高一 · 计数
2019 年 11 月 26 日, 联合国教科文组织宣布 3 月 14 日为“国际数学日” (昵称:
   $\pi d \omega y), 2020$ 年 3 月 14 日是第一个“国际数学日”. 圆周率 $\pi$ 是圆的周长与直径的比值, 是一个在数学及物理学中普遍存在的数学常数. $\pi$ 有许多奇妙性质, 如莱布尼兹恒等式 $\frac{1}{1}-\frac{1}{3}+\frac{1}{5}-\frac{1}{7}+\cdots=\frac{\pi}{4}$, 即为正奇数倒数正负交错相加等. 小红设计了如图所示的程序框图, 要求输出的 $T$ 值与 $\pi$ 非常近似, 则 (1)、(2)中分别填入的可以是 ( )

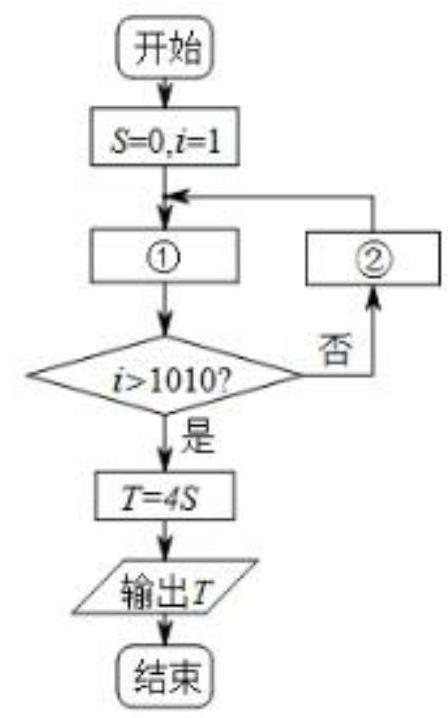
A. $S=(-1)^{i-1} \frac{1}{i}, \quad i=i+2$
B. $S=(-1)^{i-1} \frac{1}{2 i-1}, i=i+1$
C. $S=S+(-1)^{i-1} \frac{1}{i}, i=i+2$ D. $S=S+(-1)^{i-1} \frac{1}{2 i-1}, \quad i=i+1$
答案: D
解析: 由题可知, $\frac{1}{1}-\frac{1}{3}+\frac{1}{5}-\frac{1}{7}+\cdots=\frac{\pi}{4}$, 输出的 $T$ 值与 $\pi$ 非常近似,

则输出的 $T=4 S=4 \times\left(1-\frac{1}{3}+\frac{1}{5}-\frac{1}{7}+\cdots\right) \approx \pi$,

当 $i=1010$ 时, 不符合题意; 当 $i=1011$ 时, 符合题意, 输出对应的 $T$ 值,

则 $T=4 S=4 \times\left(\frac{1}{2 \times 1-1}-\frac{1}{2 \times 2-1}+\frac{1}{2 \times 3-1}-\frac{1}{2 \times 4-1}+\cdots+\frac{1}{2 \times 1011-1}\right) \approx \pi ，$

即 $T=4 S=4 \times\left(1-\frac{1}{3}+\frac{1}{5}-\frac{1}{7}+\cdots+\frac{1}{2021}\right) \approx \pi ，$

可知, 循环变量 $i$ 的初值为 1 , 终值为 $1011, i$ 的步长值为 1 , 循环共执行 1011 次,

可得(2)中填入的可以是 $i=i+1$,

又 $S$ 的值为正奇数倒数正负交错相加,

可得(1)中填入的可以是 $S=S+(-1)^{i-1} \frac{1}{2 i-1}$, 故选 D.